Question: I am still learning C and could use some help. I am trying write a program that will to do a search of a 2D array of char's. And have it tell you what points the searched for char is in relation to the 2D array in a (x y) coordinates. My problem is that the program is not outputting the right (x y) coordinates.

Now I thought the program should output (1,0),(1,1), (1,2), (1,3), (1,4) for B. I also plan on adjusting the coordinates so that it would count at 1 instead of 0 i.e for B output should be (2,1),(2,2), (2,3), (2,4), (2,5). So far the only coordinate that prints out right is (1,1) and I am not sure why my code does not work. What can I do to fix this?
FULL CODE:
'''
#define _CRT_SECURE_NO_WARNINGS
#define SIZE 5
#include <stdio.h>
int main()
{
int c, count = 0;
int x[SIZE] = { 0 };
int y[SIZE] = { 0 };
int j, i;
char array[SIZE][SIZE] = { { 0 }, { 0 } };
char array2[SIZE] = { 'A', 'B', 'C', 'D', 'S' };
char search;
for (i = 0; i < 5; i++)
{
for (j = 0; j < 5; j++)
{
array[i][j] = array2[j];
}
}
for (i = 0; i < 5; i++)
{
for (j = 0; j < 5; j++)
{
printf("%c ", array[i][j]);
}
printf("
");
}
printf("What letter are you lookiong for? ");
scanf("%c", &search);
for (j = 0; j < 5; j++)
{
for (c = 0; c < 5; c++)
{
if (array[j][c] == search)
{
y[j] = j;
x[c] = c;
count++;
}
}
}
if (count == 0)
printf("%c is not present in array.
", search);
else
{
for (i = 0; i < count; i++)
{
printf("%c is present at (%d , %d) times in array.
", search, x[i], y[i]);
}
}
return 0;
}
'''
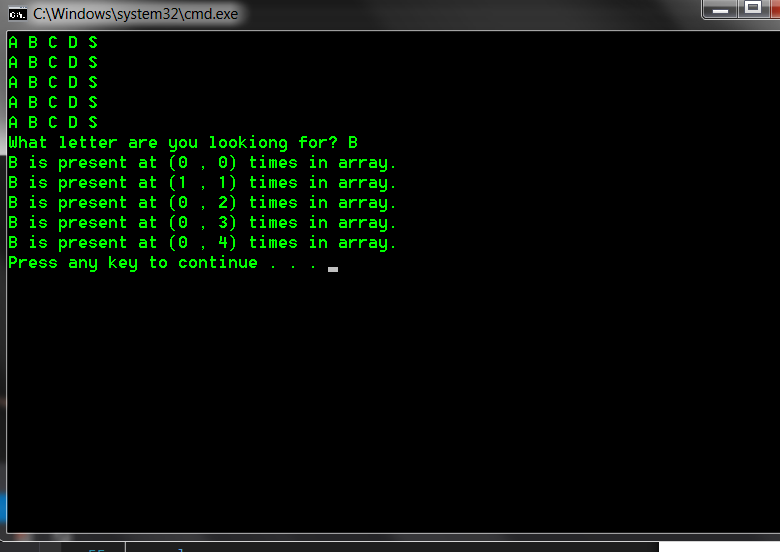
Answer: Change this:
'''
y[j] = j;
x[c] = c;
'''
for this:
'''
y[count] = j;
x[count] = c;
'''
The arrays 'x' and 'y' are your results and they have to be indexed according to the number of results.